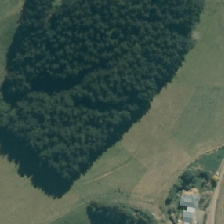
Land cover: indigenous_forest